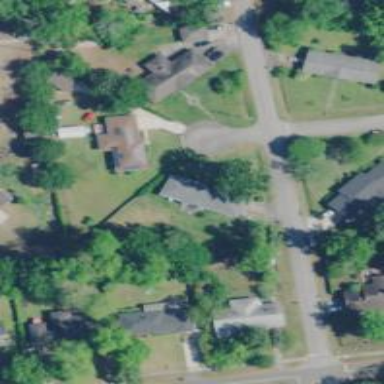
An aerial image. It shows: Single-family residential area.